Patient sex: M
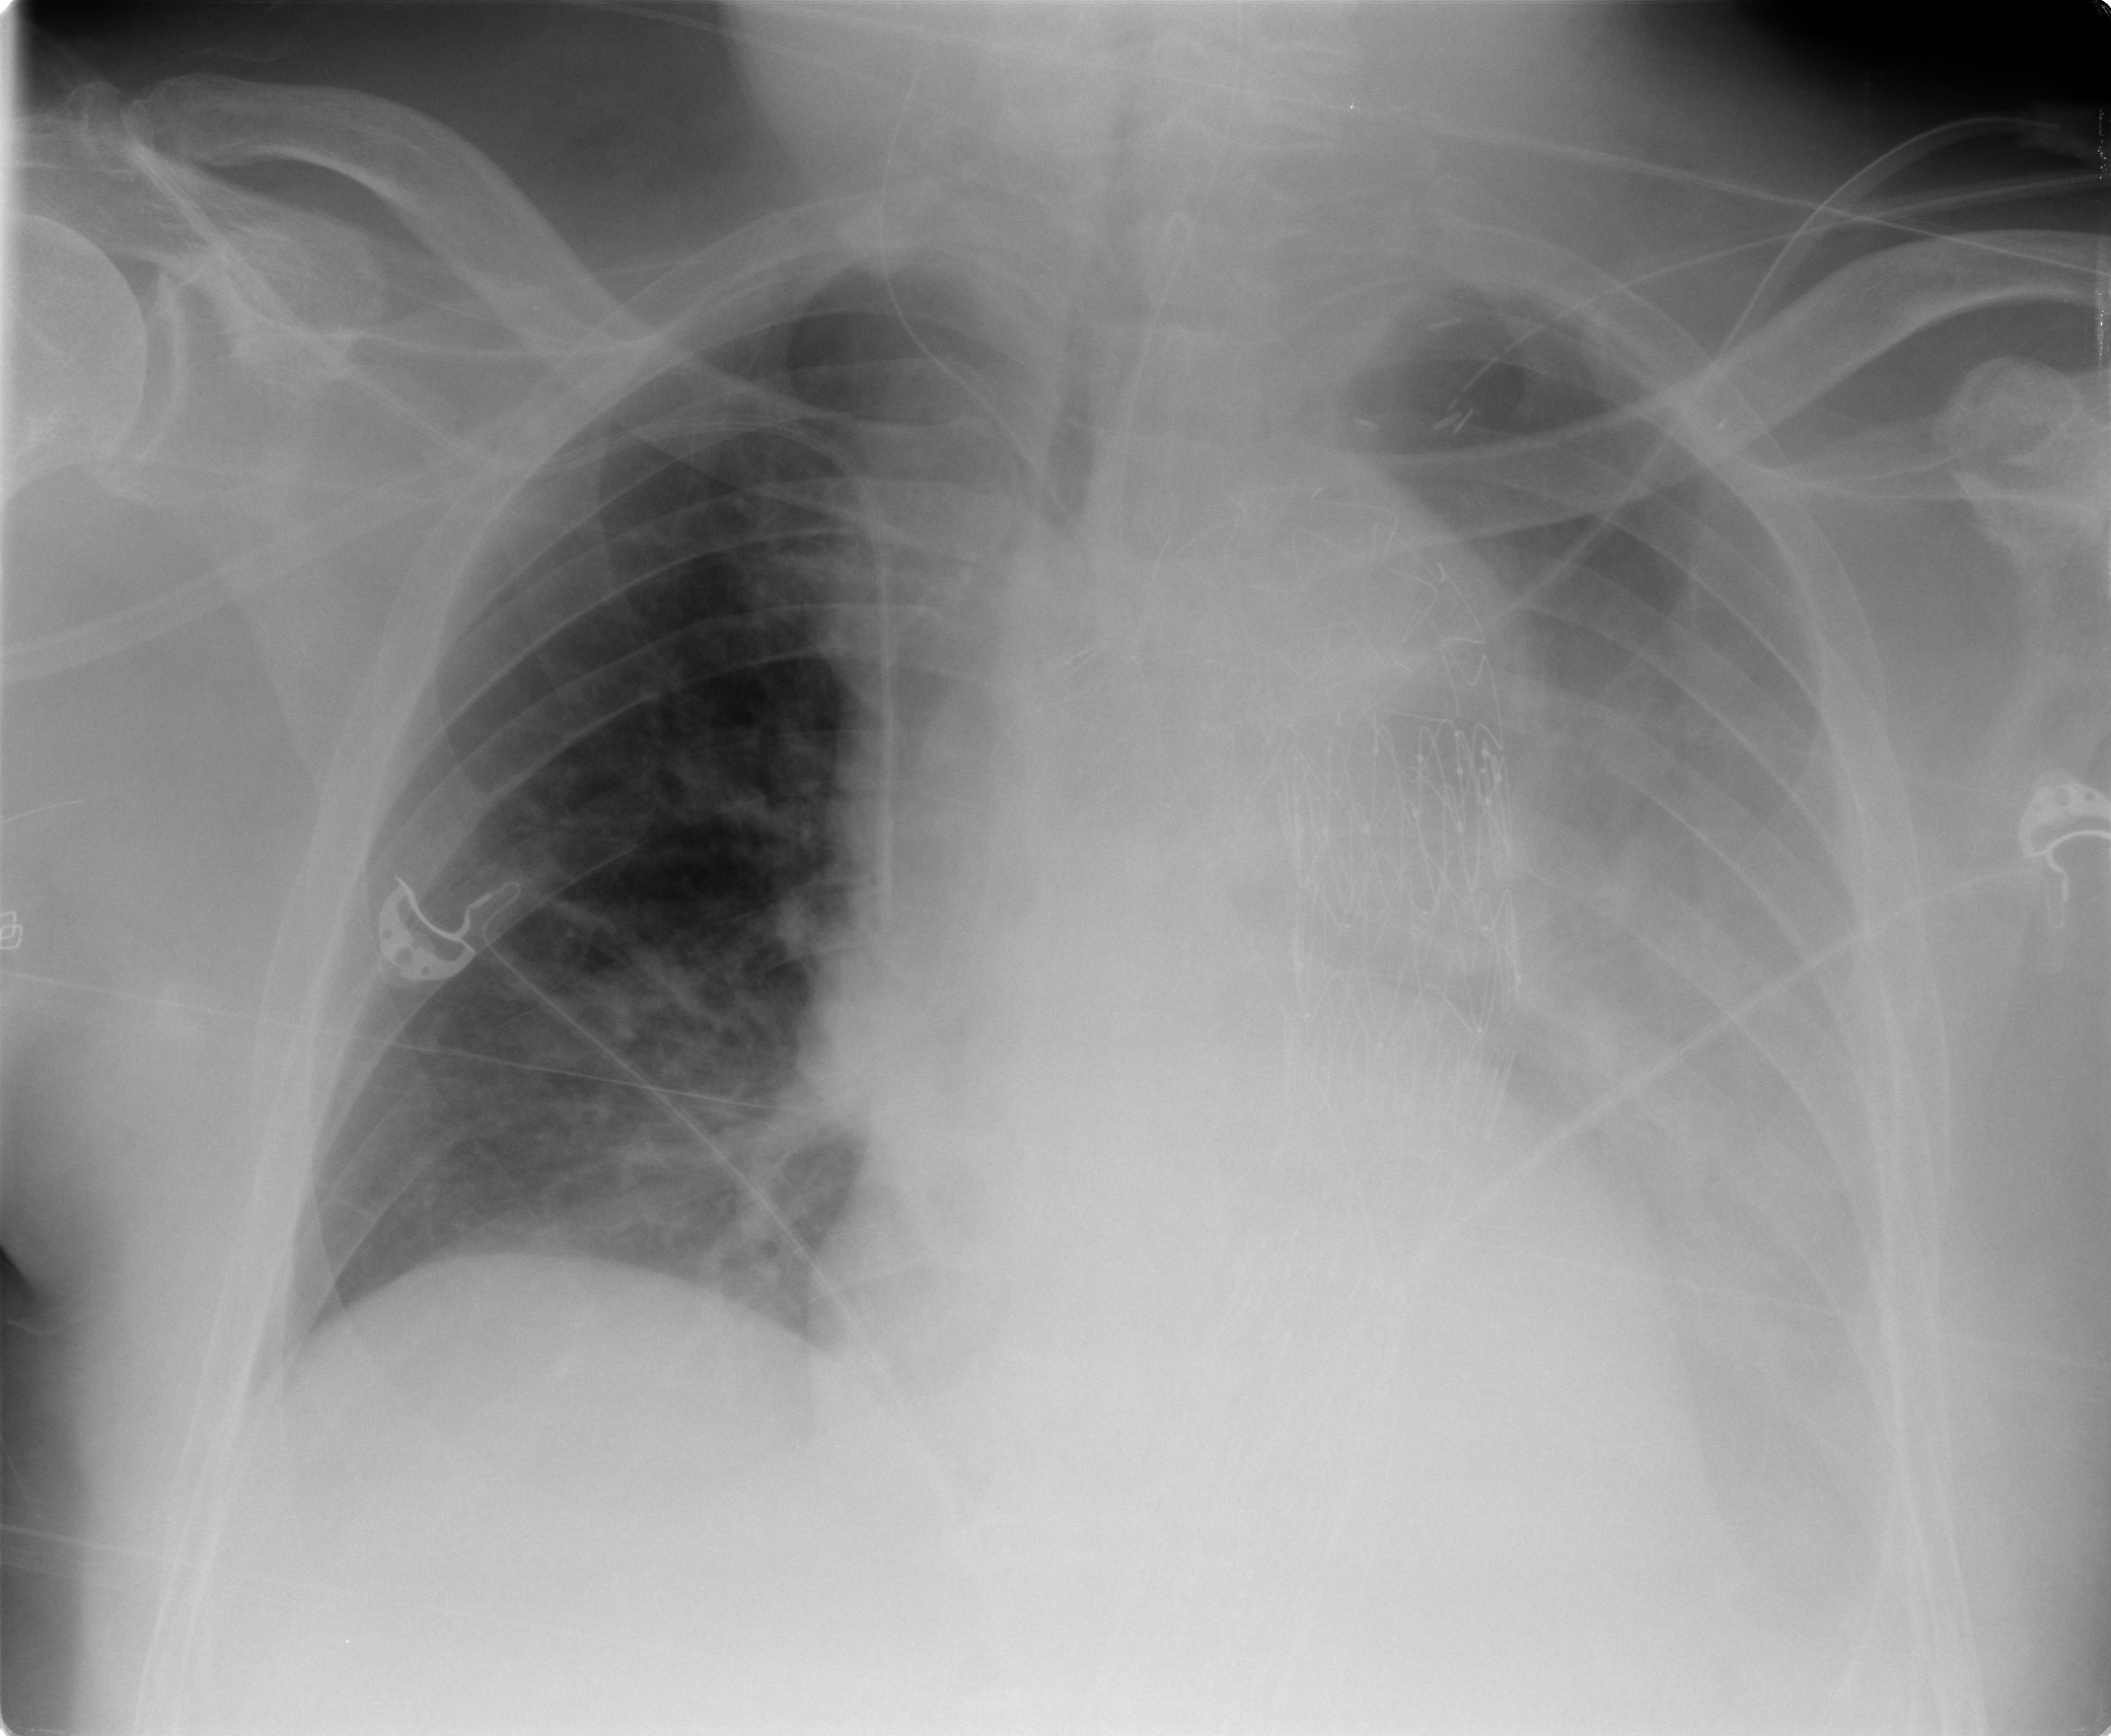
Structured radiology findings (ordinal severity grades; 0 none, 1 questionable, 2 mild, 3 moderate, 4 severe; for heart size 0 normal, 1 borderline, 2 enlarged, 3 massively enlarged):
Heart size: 0
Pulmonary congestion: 0
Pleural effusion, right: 0
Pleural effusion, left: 3
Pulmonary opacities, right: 0
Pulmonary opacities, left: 0
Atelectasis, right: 1
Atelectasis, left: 3